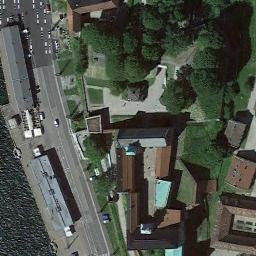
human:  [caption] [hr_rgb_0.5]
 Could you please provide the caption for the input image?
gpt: The palace is on the grass next to some trees .

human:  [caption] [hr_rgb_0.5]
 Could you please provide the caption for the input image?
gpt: There are some trees near the palace .

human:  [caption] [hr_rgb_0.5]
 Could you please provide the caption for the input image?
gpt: The palace has some palaces of different sizes and a grove of trees and the waters is also next to the palace .

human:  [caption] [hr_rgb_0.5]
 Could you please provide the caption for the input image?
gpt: The palace is surrounded by trees .

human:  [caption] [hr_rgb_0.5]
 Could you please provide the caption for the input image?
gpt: There are some green trees beside the brown palace .